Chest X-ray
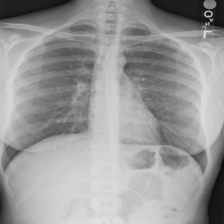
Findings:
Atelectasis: negative
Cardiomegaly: negative
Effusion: negative
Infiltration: negative
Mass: negative
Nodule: negative
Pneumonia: negative
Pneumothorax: negative
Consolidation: negative
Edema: negative
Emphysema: negative
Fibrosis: negative
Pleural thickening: negative
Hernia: negative